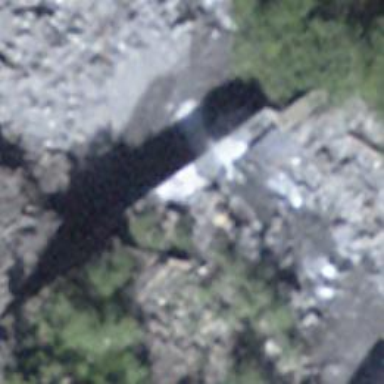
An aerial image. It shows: Check dam beside retaining wall.